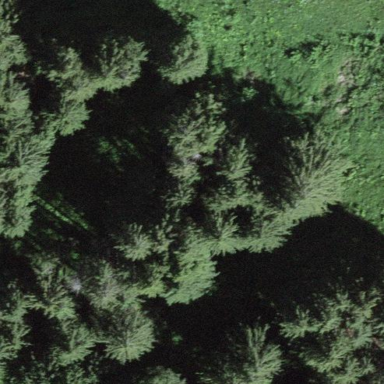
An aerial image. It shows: Forest area.